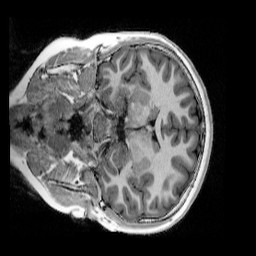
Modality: UNIT1_denoised
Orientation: coronal
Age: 9
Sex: female
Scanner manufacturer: siemens
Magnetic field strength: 3 T
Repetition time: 4 s
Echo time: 0.00303 s